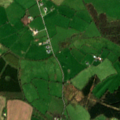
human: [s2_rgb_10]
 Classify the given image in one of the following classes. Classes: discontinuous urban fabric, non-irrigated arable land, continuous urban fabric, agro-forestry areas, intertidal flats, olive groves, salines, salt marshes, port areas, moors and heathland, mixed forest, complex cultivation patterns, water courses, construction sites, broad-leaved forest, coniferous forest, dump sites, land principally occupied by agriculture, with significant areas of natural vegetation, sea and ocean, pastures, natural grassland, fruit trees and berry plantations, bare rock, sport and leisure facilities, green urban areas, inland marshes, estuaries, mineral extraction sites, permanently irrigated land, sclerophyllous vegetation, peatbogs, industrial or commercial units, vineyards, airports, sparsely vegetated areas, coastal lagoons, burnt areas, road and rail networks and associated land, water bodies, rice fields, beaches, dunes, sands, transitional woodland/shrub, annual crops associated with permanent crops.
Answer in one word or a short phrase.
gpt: non-irrigated arable land, pastures, coniferous forest, mixed forest